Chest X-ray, PA view. Patient: 65 years old, sex F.
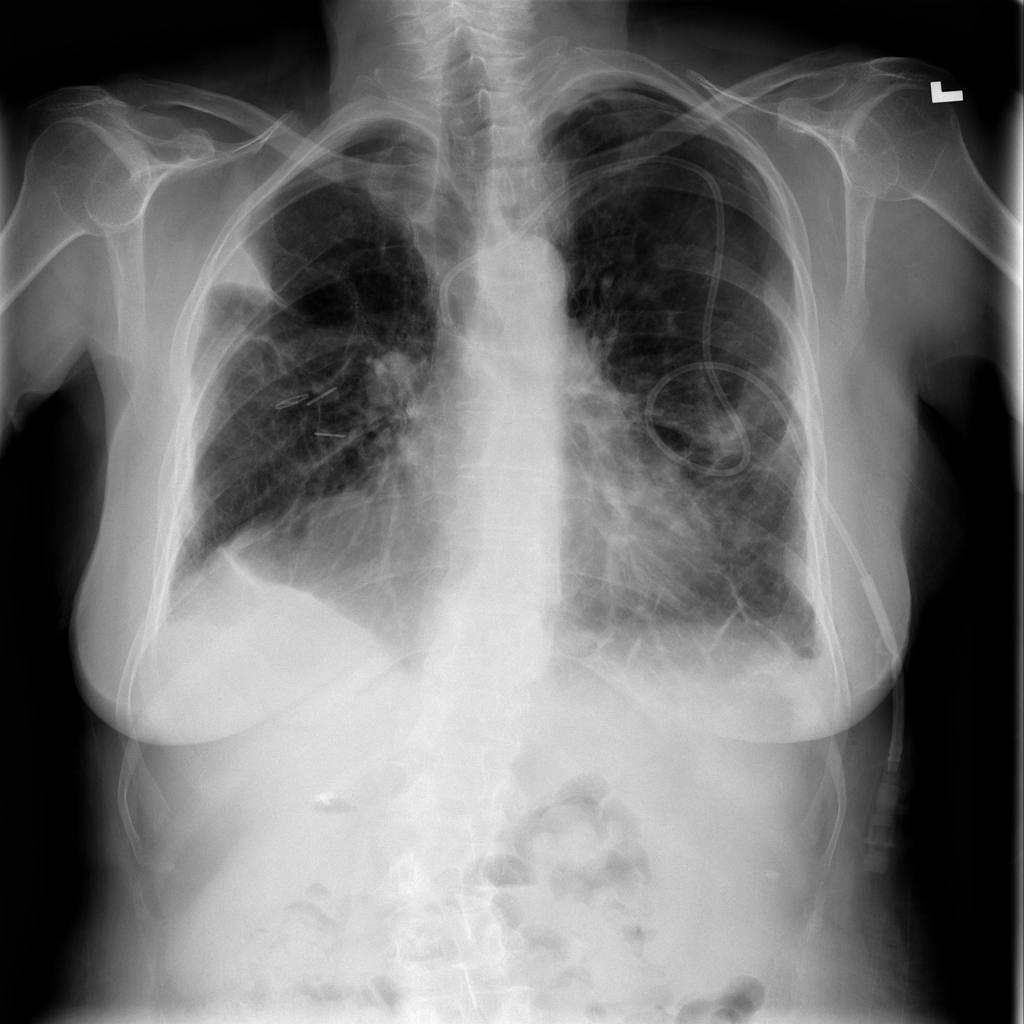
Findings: Pleural_Thickening, Pneumothorax